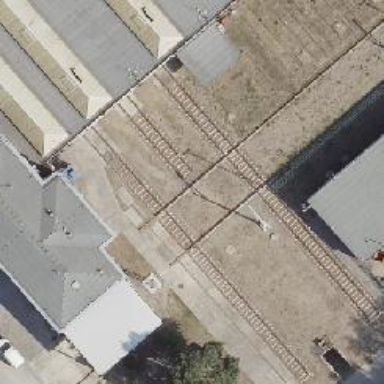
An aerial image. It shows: Yard serving light railway.